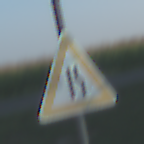
Verkehrszeichen: EinseitigVerengteFahrbahnRechts
Umgebung: Outdoor, RoadRail
Tageszeit: MorningAfternoon
Wetter: Clear
Licht: Natural
Jahreszeit: NotSpecified
Kontrast: HighContrast